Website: lowes
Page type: billing-address
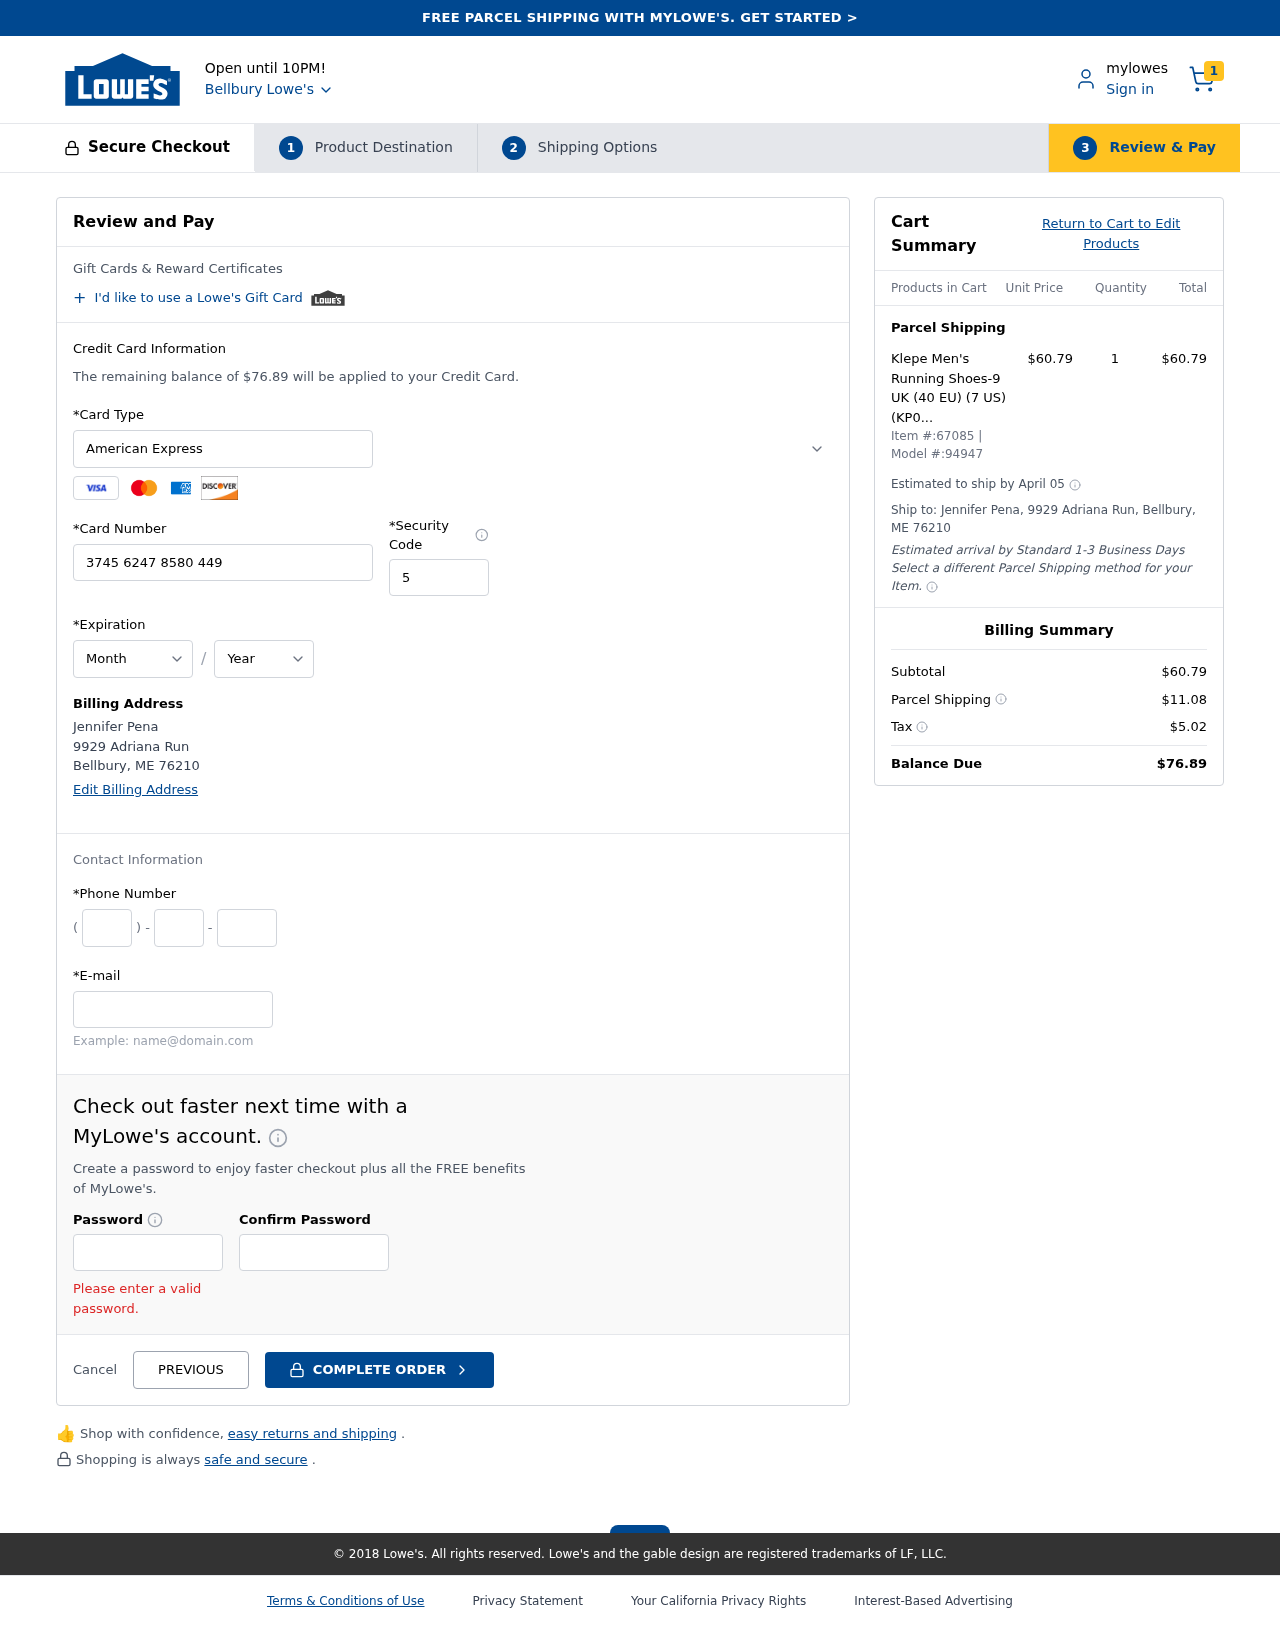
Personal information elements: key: PII_CARD_CVV
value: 5332
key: PII_CARD_EXPIRY_MONTH
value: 06
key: PII_CARD_EXPIRY_YEAR
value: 28
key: PII_CARD_NUMBER
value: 3745 6247 8580 449
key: PII_CARD_TYPE
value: American Express
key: PII_CITY
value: Bellbury
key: PII_CITY_STATE_ZIP
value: Bellbury, ME 76210
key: PII_EMAIL
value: jennifer_pena@gmail.com
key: PII_FULLNAME
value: Jennifer Pena
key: PII_PHONE_AREA
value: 872
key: PII_PHONE_PREFIX
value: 442
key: PII_PHONE_SUFFIX
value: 6533
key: PII_STREET
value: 9929 Adriana Run
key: PII_FULLNAME2
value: Jennifer Pena
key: PII_STREET2
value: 9929 Adriana Run
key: PII_CITY_STATE_ZIP2
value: Bellbury, ME 76210
Product elements: key: PRODUCT1_NAME
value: Klepe Men's Running Shoes-9 UK (40 EU) (7 US) (KP040/BLK)
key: PRODUCT1_PRICE
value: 60.79
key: PRODUCT1_QUANTITY
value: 1
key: PRODUCT_ITEM_NUMBER
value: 67085
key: PRODUCT_MODEL_NUMBER
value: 94947
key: PRODUCT1_LINE_TOTAL
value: $60.79
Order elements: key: ORDER_NUM_ITEMS
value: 1
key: ORDER_TOTAL
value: $76.89
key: ORDER_SHIPPING_DATE
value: April 05
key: ORDER_SUBTOTAL
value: $60.79
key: ORDER_SHIPPING_COST
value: $11.08
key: ORDER_TAX
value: $5.02